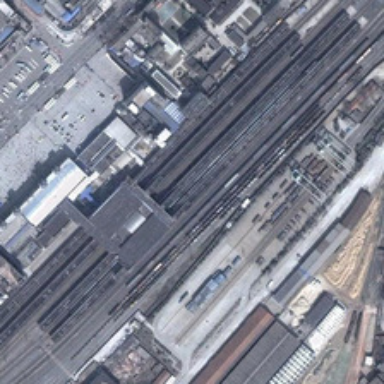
Is a satellite imagery of a place .